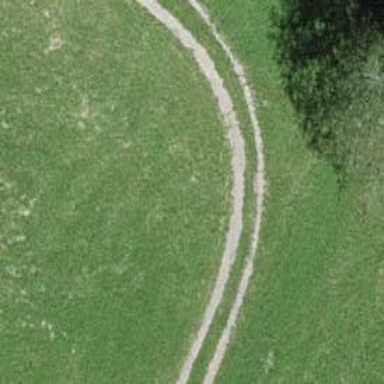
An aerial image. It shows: Track road with grade3 tracktype.